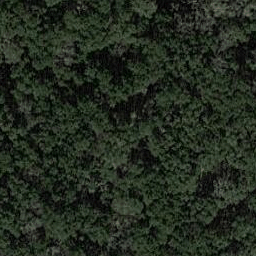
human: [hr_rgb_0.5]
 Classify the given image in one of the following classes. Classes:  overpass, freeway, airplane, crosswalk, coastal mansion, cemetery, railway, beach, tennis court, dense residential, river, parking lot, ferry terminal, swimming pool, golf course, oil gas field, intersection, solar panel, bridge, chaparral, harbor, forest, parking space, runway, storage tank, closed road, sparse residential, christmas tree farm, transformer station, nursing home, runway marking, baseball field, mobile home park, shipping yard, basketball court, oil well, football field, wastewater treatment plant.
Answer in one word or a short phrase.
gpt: forest